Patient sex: M
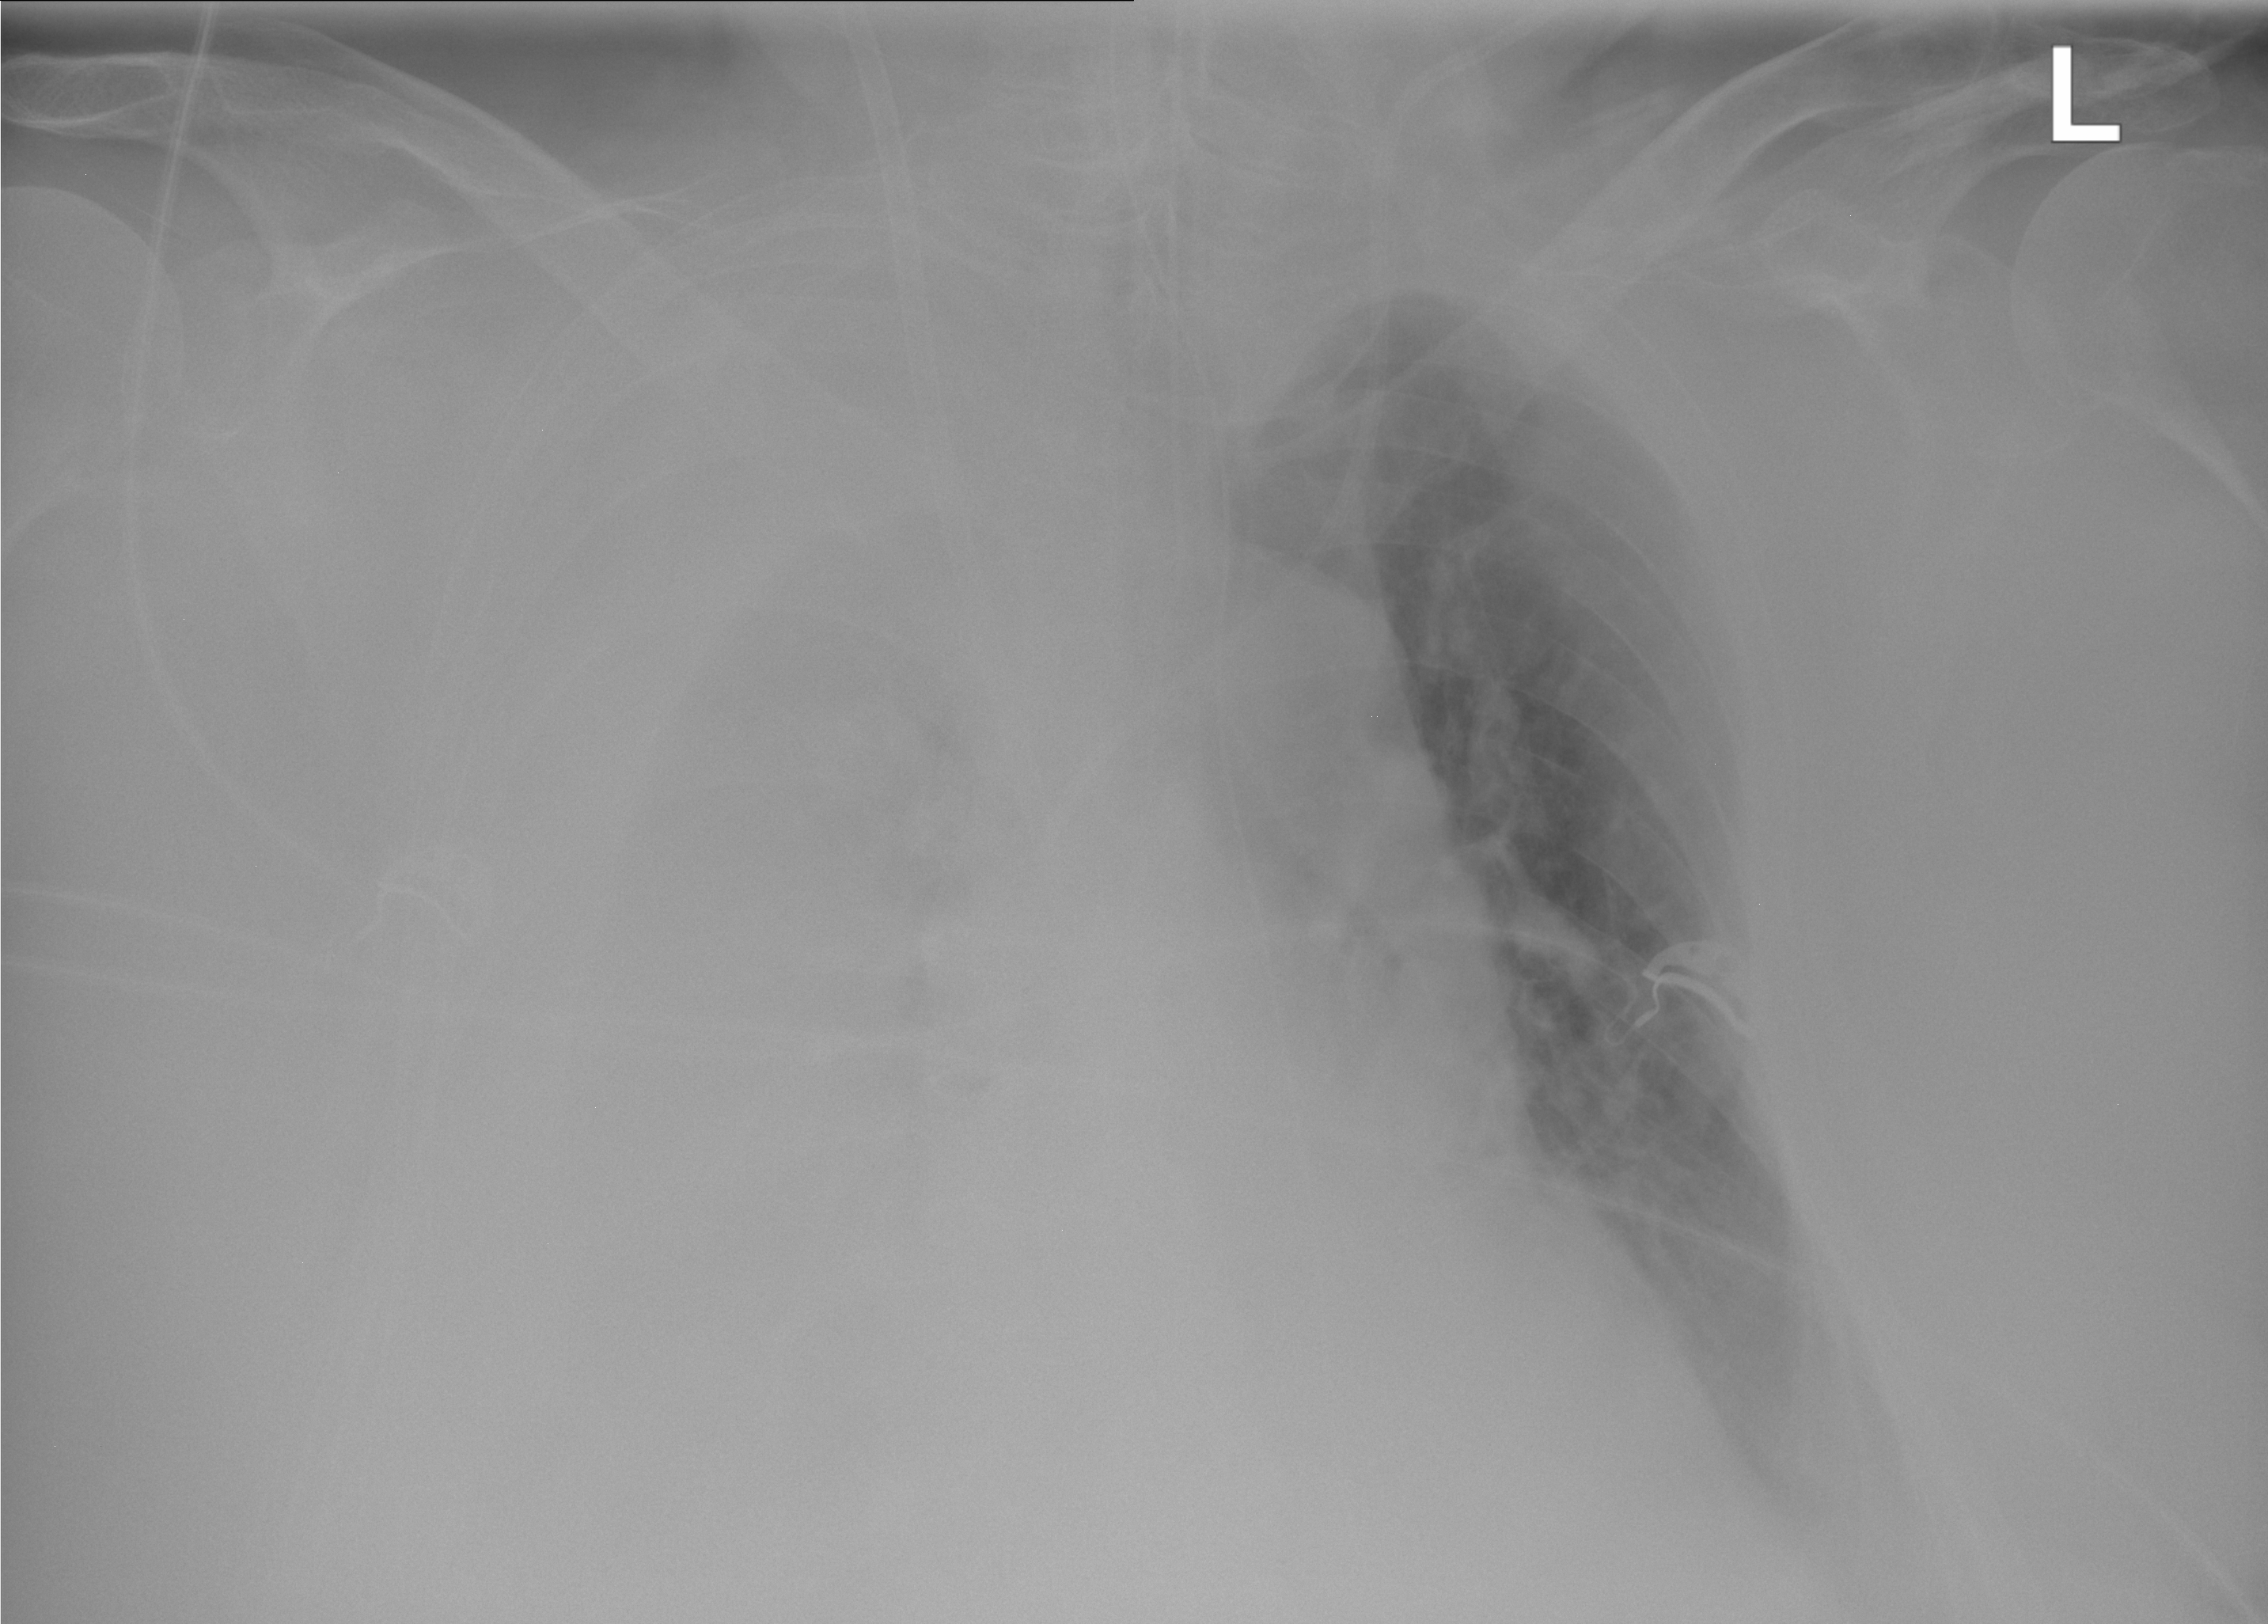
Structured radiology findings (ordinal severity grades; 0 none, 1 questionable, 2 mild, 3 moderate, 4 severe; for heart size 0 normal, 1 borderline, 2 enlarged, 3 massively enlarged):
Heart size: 2
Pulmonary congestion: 2
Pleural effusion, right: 4
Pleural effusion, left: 2
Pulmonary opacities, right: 0
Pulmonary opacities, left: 0
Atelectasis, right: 3
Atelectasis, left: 2